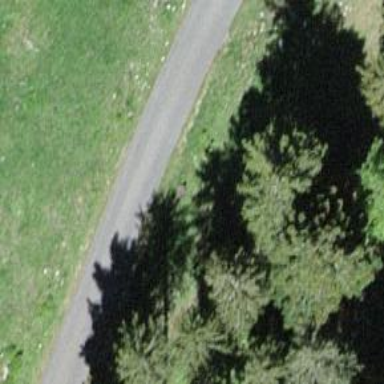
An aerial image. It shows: Well-maintained track road of grade 1.